Question: This is the original query:
> QUERY(IMPORTRANGE("sheet_name", "Social media posts!A:AS"),"SELECT Col1, Col14, Col12, Col10, Col23, Col16, Col13, Col37, Col2, Col3 WHERE Col2='instagram'")

Output of the original query. Please check column H, which has empty cells.
I was trying to subquery the original query with this formula:
> =QUERY(QUERY(IMPORTRANGE("sheet_name", "Social media posts!A:AS"),"SELECT Col1, Col14, Col12, Col10, Col23, Col16, Col13, Col37, Col2, Col3 WHERE Col2='instagram'", 1),"SELECT Col1, SUM(Col2)/Count(Col10), SUM(Col3)/Count(Col10), SUM(Col4)/Count(Col10), SUM(Col5)/Count(Col10), SUM(Col6)/Count(Col10), SUM(Col7)/Count(Col10) group by Col1")
This formula works. However, when i try to add SUM(Col8)/Count(Col10) before the "group by", it doesnt work. Col8 is H column.
Error message is :
> Unable to parse query string for Function QUERY parameter 2: AVG_SUM_ONLY_NUMERIC
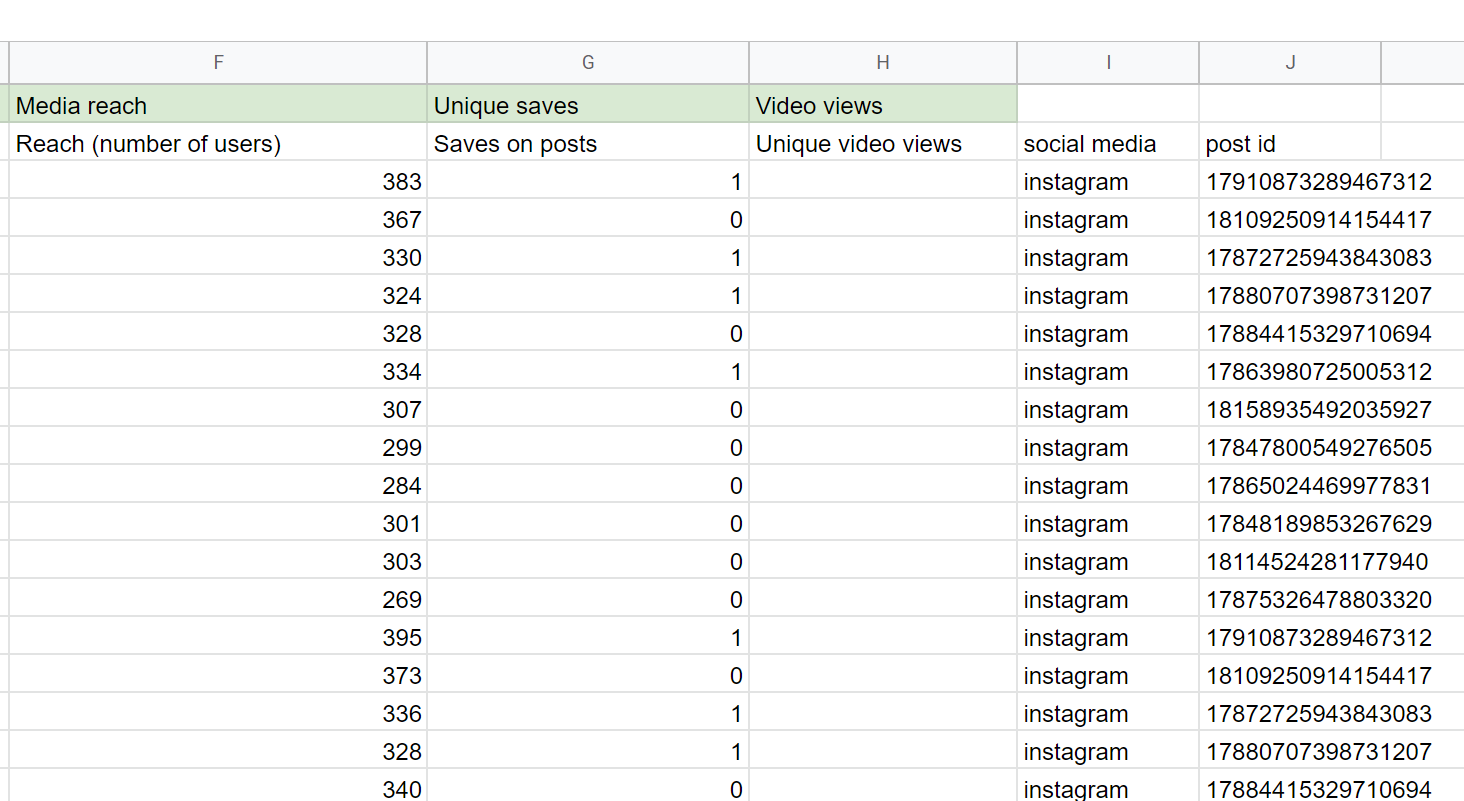
Answer: The AVG_SUM_ONLY_NUMERIC error means you are trying to do an arithmetic operations on non-numeric data.
Column H looks blank in your screenshot. Perhaps you can test it when there is real data in there?